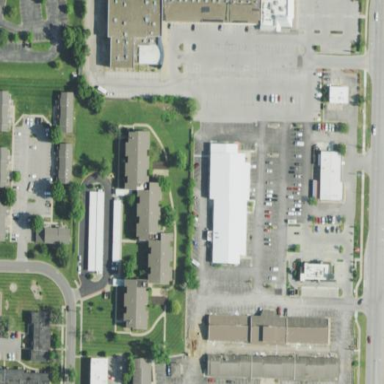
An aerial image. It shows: Retail area.